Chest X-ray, AP view. Patient: 43 years old, sex M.
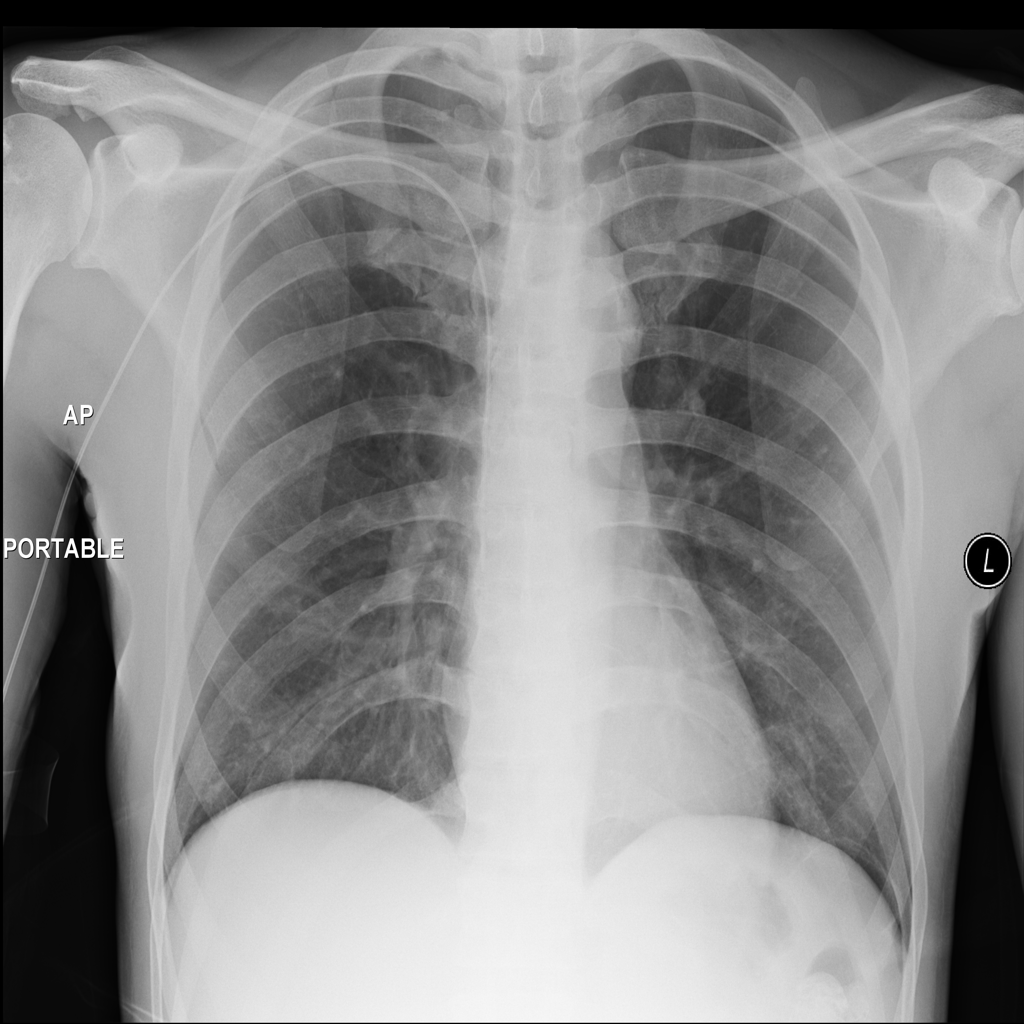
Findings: No Finding